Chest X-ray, PA view. Patient: 13 years old, sex M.
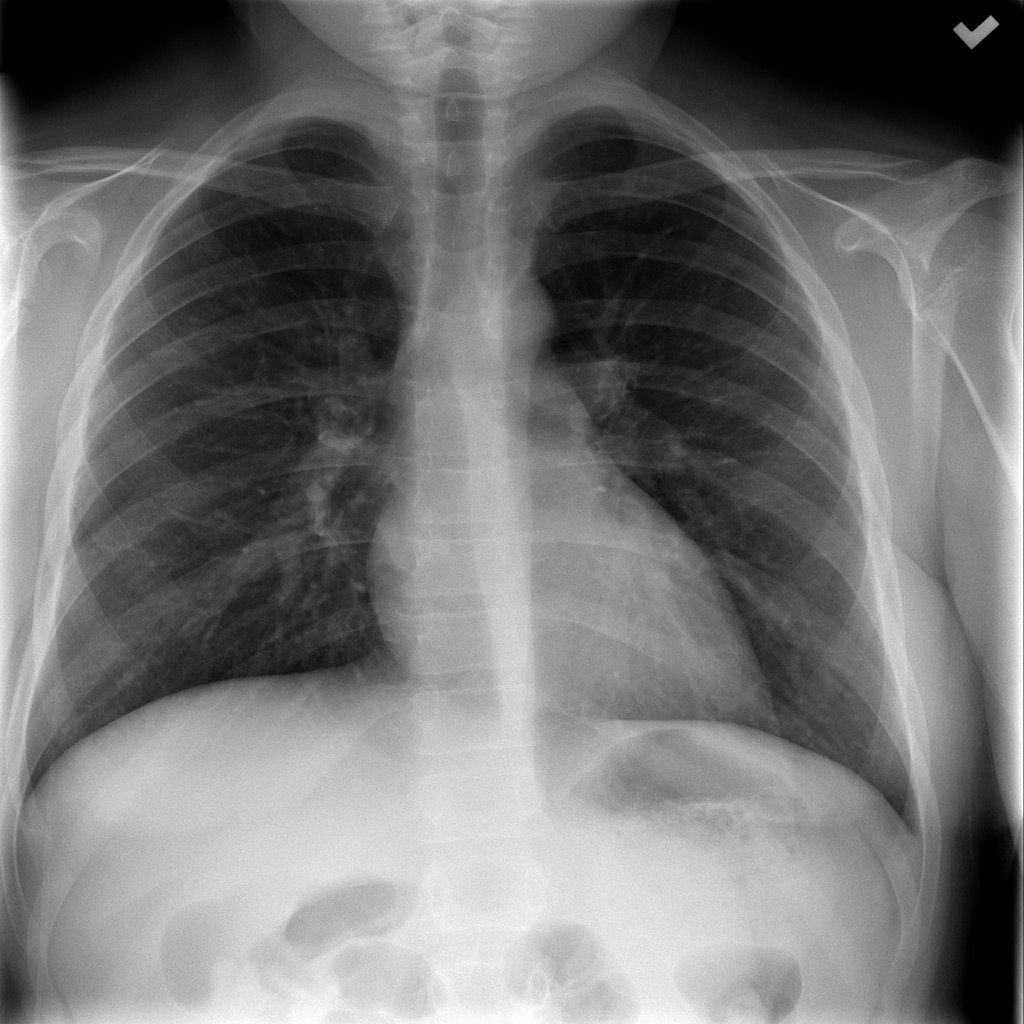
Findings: No Finding